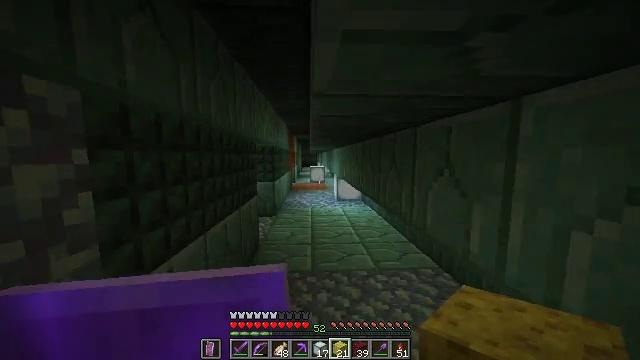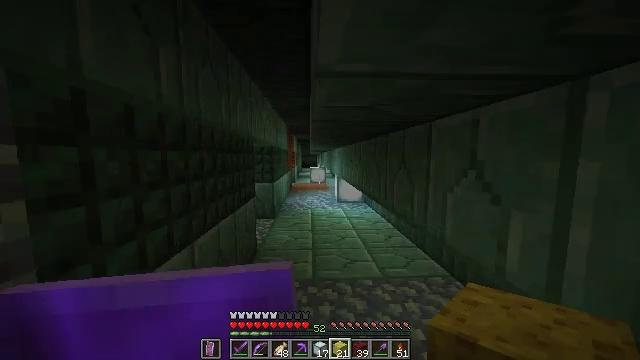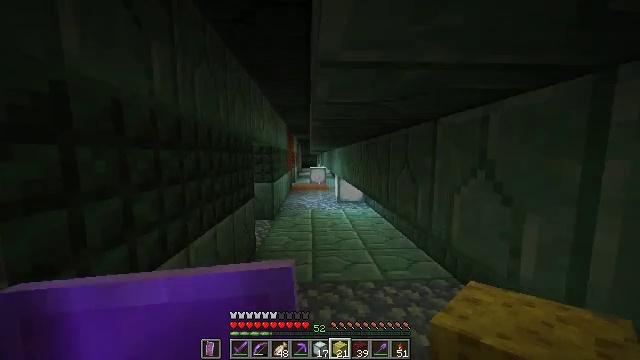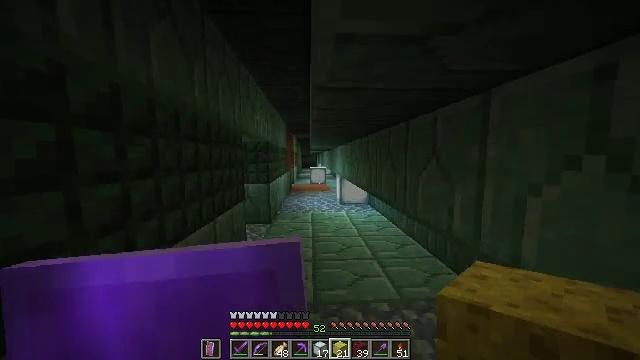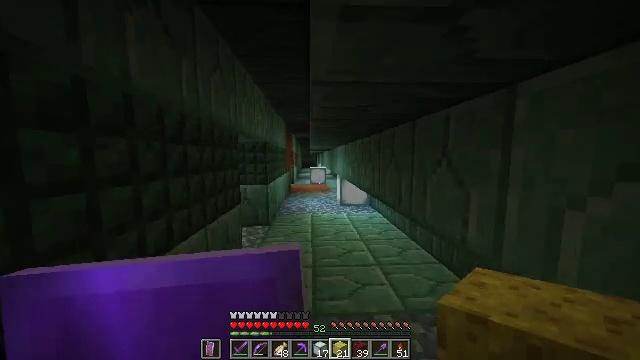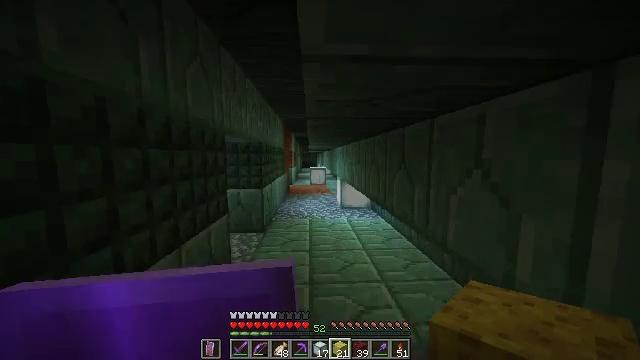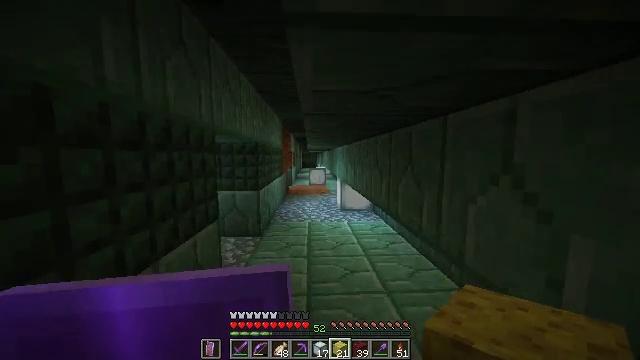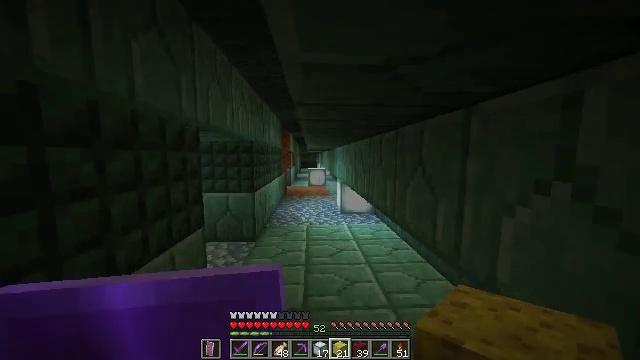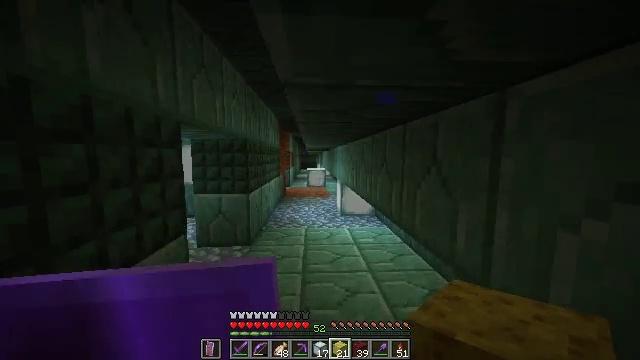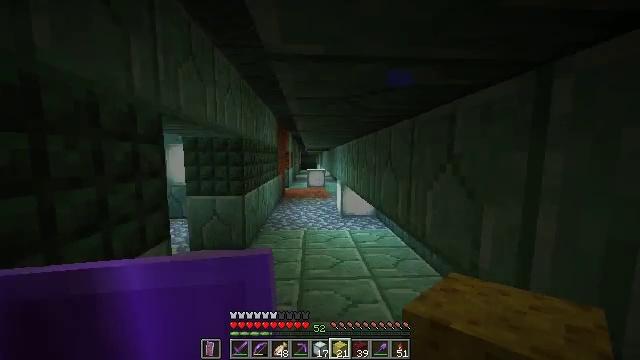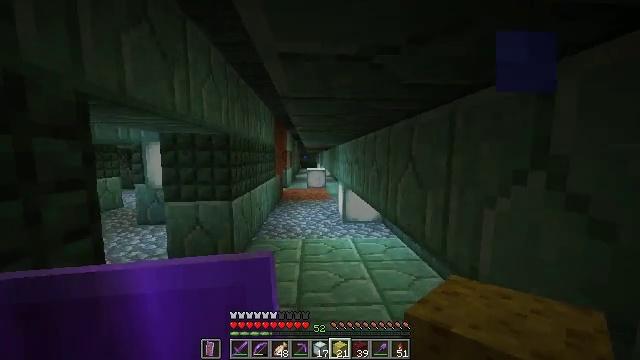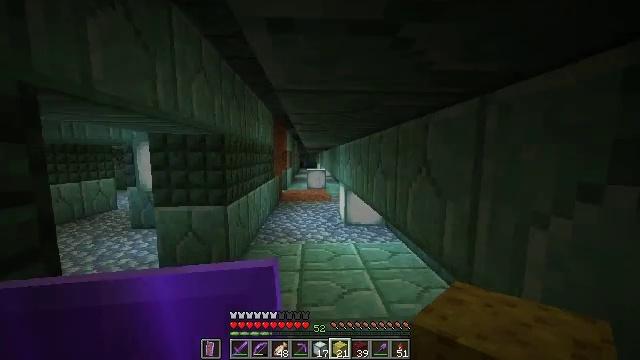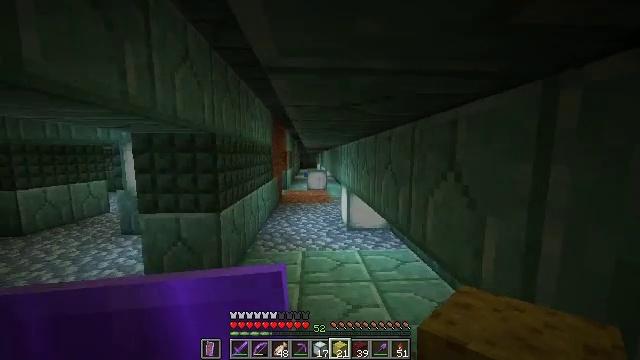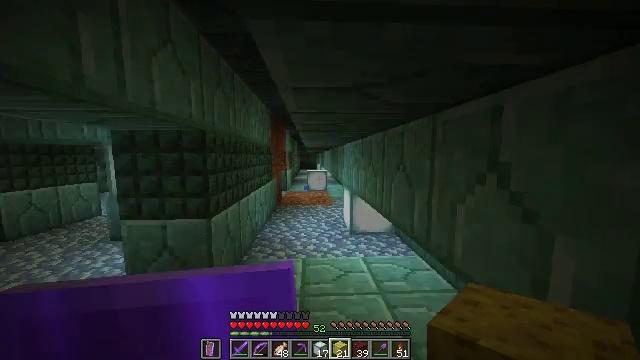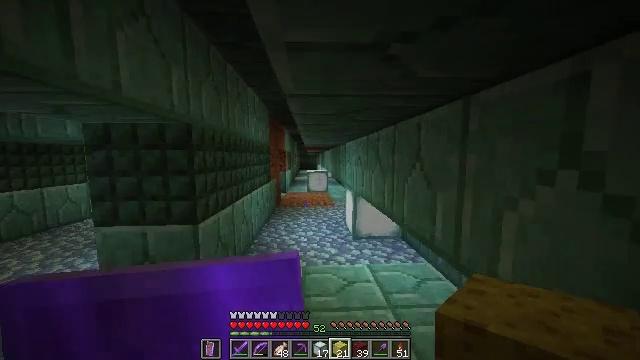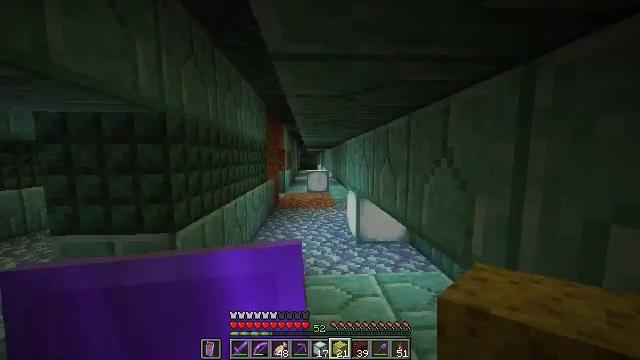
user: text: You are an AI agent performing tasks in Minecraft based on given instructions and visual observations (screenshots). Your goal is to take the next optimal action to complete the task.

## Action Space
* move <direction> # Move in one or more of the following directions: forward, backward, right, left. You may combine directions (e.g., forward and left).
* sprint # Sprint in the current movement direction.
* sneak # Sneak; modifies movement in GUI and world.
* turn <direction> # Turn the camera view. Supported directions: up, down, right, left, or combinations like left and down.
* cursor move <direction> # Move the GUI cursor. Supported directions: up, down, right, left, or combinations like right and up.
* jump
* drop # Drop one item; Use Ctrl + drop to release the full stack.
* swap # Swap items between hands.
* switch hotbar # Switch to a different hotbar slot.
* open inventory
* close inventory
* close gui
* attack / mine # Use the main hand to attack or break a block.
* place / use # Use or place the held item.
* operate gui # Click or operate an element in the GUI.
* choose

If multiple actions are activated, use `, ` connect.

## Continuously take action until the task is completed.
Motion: motion action
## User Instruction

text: Put prismarine materials in the crafting table to craft a sea lantern.
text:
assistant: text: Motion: move forward, sprint
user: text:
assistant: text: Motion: move forward, sprint
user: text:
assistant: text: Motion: move forward, sprint
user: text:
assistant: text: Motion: move forward, sprint
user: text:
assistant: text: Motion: move forward, sprint
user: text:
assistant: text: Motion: move forward, sprint
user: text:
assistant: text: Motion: move forward, sprint
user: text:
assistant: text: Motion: move forward, sprint
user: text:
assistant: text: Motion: move forward, sprint
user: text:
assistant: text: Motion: move forward, sprint
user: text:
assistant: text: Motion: move forward, sprint
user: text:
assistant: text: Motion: move forward, sprint
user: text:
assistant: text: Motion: move forward, sprint
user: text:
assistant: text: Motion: move forward, sprint
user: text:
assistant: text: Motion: move forward, sprint
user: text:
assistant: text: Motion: move forward, sprint
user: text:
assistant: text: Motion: move forward, sprint
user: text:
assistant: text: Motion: move forward, sprint
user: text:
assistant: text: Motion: move forward, sprint
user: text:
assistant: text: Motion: move forward, sprint
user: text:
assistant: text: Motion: move forward, sprint
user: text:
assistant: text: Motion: move forward, sprint
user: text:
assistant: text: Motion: move forward, sprint
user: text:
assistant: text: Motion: move forward, sprint
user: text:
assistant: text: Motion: move forward, sprint
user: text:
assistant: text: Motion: move forward, sprint
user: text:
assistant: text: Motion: move forward, sprint
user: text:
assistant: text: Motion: move forward, sprint
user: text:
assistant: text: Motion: move forward, sprint
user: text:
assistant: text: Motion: move forward, sprint